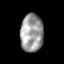
Tissue: skin
Cell type: Epithelial cells
Senescence score: 0.1782
Nuclear area (px): 854
Mean DAPI intensity: 153.946